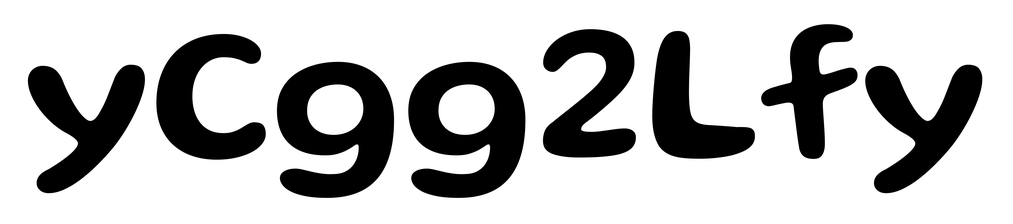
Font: Gluten_Medium